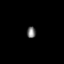
Tissue: lung
Cell type: Others
Senescence score: 0.2257
Nuclear area (px): 96
Mean DAPI intensity: 122.365